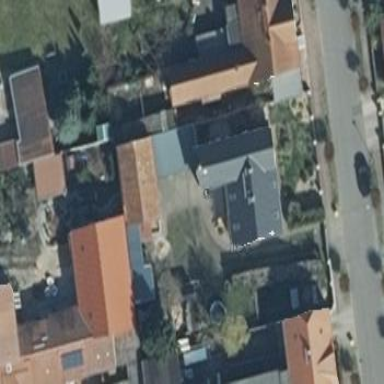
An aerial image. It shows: Simple house.